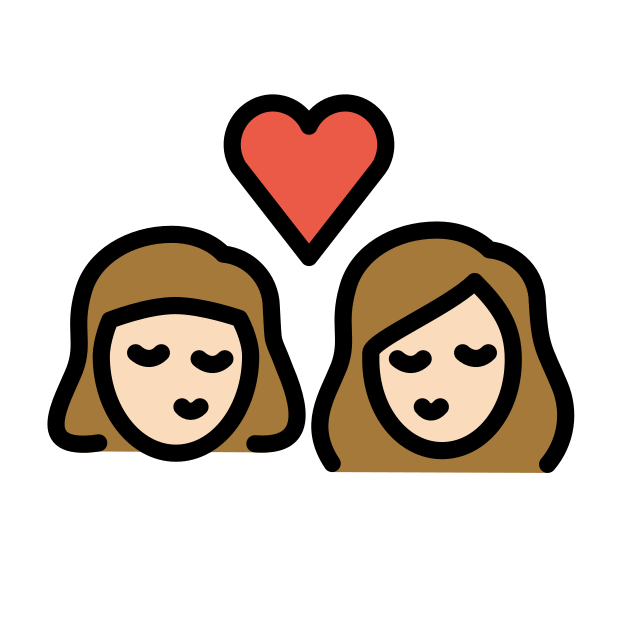
kiss: woman, woman, light skin tone